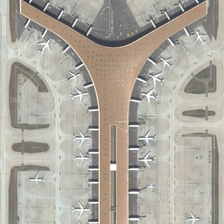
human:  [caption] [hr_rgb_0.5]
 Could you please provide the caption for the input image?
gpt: many white planes are near a terminal in an airport .

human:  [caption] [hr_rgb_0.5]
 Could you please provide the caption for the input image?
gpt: many white planes are near a terminal in an airport .

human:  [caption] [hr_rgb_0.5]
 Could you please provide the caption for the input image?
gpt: many white planes are near a terminal in an airport .

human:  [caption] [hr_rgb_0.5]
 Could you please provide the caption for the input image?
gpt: many white planes are near a terminal in an airport .

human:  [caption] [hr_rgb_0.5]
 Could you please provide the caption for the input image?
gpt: many white planes are near a terminal in an airport .